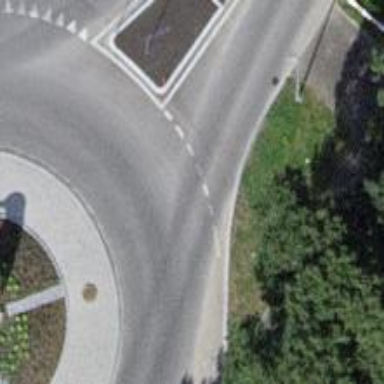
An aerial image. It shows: Asphalt road classified as primary highway.